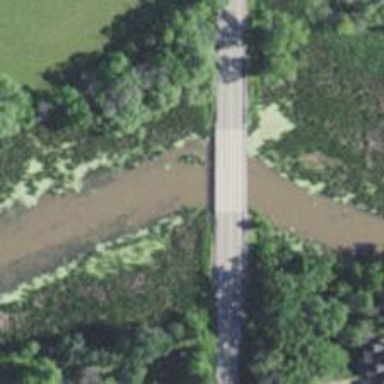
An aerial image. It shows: Tertiary road with bridge.